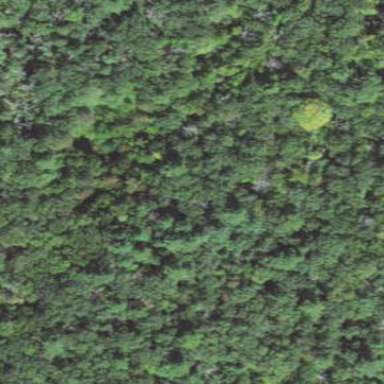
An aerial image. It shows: Mixed woodland area with various types of leaves.